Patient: sex M, age 79
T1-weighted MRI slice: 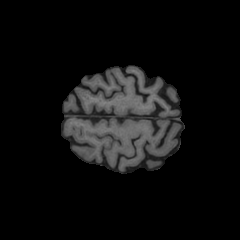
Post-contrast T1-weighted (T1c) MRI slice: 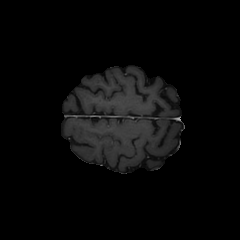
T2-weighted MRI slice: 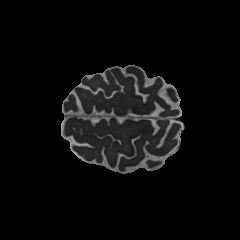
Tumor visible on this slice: no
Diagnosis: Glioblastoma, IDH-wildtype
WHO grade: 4